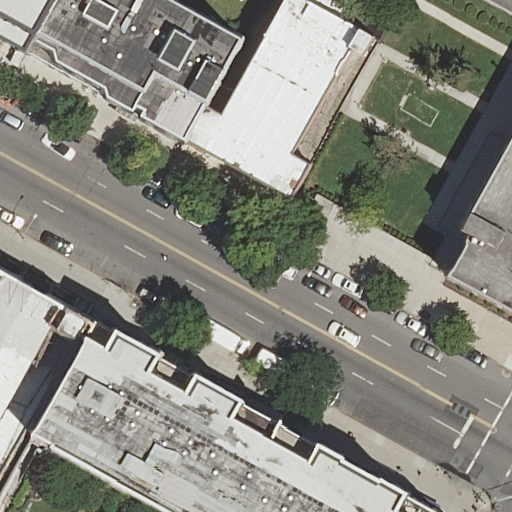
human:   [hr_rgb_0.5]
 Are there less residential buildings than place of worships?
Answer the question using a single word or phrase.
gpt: no

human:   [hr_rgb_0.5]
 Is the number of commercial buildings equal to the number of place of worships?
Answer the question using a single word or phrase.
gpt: no

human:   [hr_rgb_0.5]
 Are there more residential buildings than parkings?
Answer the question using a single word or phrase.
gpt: yes

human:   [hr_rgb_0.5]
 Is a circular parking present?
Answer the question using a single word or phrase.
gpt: no

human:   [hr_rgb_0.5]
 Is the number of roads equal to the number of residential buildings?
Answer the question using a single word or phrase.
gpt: no

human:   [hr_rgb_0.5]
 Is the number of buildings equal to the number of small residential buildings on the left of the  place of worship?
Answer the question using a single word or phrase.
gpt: no

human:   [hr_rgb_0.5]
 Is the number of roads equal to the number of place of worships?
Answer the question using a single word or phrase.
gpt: yes

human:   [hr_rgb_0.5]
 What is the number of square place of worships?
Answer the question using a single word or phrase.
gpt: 0

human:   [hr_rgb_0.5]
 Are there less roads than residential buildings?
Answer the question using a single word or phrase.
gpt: yes

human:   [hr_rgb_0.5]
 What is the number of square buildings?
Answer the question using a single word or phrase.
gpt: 0

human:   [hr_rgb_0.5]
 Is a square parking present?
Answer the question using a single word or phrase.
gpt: no

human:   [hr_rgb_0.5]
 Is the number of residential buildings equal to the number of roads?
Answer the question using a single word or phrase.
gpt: no

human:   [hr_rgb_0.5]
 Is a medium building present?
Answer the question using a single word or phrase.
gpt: yes

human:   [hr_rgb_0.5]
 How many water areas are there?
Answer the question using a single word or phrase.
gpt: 0

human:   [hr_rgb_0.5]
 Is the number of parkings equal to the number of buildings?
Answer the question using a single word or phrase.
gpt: no

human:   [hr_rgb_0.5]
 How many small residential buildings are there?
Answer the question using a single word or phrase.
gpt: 0

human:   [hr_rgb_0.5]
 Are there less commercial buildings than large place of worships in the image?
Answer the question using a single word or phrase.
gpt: yes

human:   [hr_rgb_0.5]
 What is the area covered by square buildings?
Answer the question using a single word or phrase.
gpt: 0m2

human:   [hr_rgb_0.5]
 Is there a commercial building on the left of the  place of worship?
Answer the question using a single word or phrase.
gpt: no

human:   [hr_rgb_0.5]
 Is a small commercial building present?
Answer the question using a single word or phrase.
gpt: no

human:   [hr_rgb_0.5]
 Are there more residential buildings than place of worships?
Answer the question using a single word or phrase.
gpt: yes

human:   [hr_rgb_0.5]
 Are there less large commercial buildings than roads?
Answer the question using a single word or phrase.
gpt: yes

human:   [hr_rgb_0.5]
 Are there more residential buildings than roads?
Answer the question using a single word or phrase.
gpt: yes

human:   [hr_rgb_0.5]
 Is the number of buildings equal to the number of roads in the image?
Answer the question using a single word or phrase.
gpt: no

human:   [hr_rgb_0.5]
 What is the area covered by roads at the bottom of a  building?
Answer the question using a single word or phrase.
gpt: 0m2

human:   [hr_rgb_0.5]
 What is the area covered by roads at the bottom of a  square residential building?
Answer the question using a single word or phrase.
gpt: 0m2

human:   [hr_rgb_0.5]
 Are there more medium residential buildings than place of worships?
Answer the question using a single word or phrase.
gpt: yes

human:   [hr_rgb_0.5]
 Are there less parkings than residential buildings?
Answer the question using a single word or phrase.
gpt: yes

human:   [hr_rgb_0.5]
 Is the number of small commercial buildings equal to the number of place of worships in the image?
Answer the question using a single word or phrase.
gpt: no

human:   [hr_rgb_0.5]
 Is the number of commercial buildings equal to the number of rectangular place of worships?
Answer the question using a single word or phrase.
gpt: yes

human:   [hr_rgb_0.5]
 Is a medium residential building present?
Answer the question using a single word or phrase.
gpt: yes

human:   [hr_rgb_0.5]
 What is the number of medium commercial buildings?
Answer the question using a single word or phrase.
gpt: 0

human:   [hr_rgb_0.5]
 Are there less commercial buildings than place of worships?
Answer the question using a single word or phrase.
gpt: yes

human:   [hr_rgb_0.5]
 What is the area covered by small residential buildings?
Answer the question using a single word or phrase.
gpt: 0m2

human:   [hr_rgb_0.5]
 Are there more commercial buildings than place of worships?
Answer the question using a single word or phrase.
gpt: no

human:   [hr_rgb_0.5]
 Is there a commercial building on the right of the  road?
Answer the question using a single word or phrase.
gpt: no